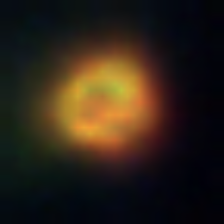
Taxon: NanoPlankton
Group: Other